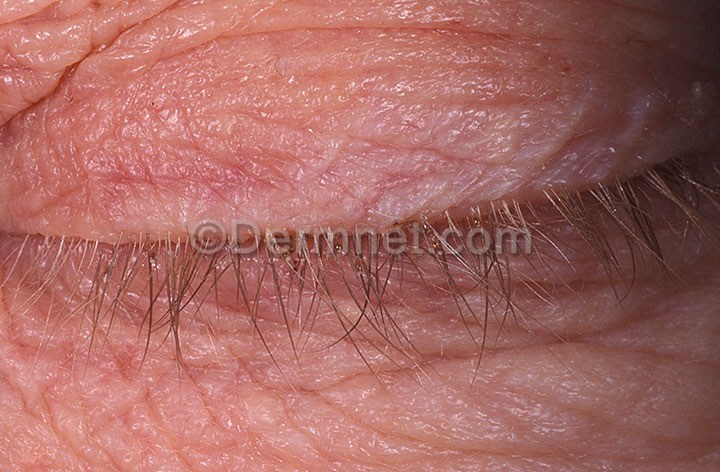
Disease: Scabies Lyme Disease and other Infestations and Bites